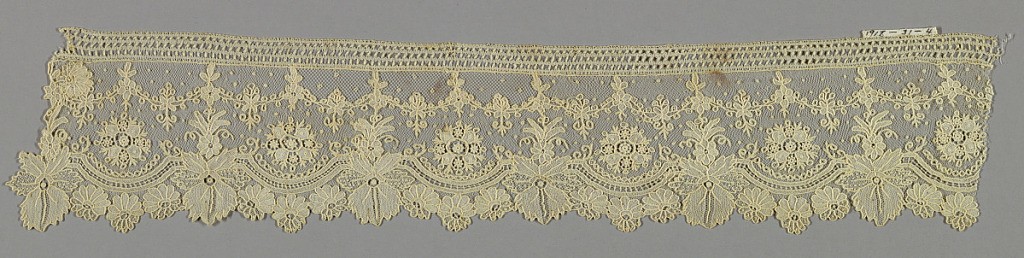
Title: Border
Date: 19th century
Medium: linen Technique: needle lace with ground of loop and twist with loop and twist return
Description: Lace, commonly called Point de Gaza, with a border of flowers and floral ornament.